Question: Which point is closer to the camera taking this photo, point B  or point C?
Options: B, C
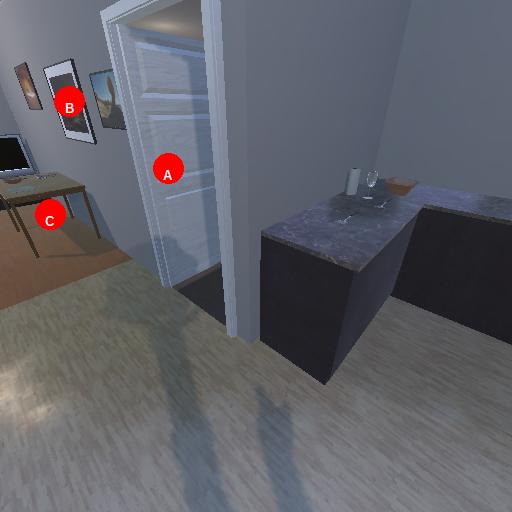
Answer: B